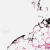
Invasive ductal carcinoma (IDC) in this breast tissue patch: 0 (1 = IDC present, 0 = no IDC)